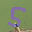
Label: 5